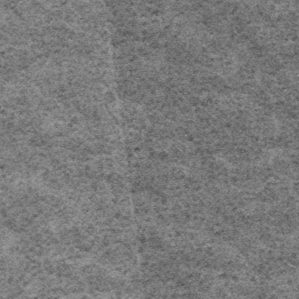
Label: frost